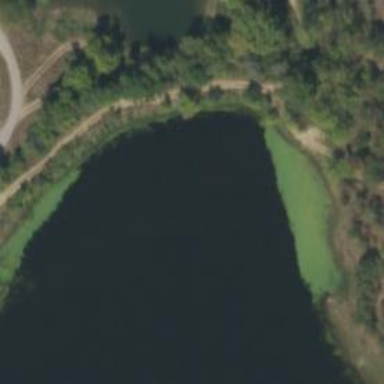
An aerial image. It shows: Reservoir.